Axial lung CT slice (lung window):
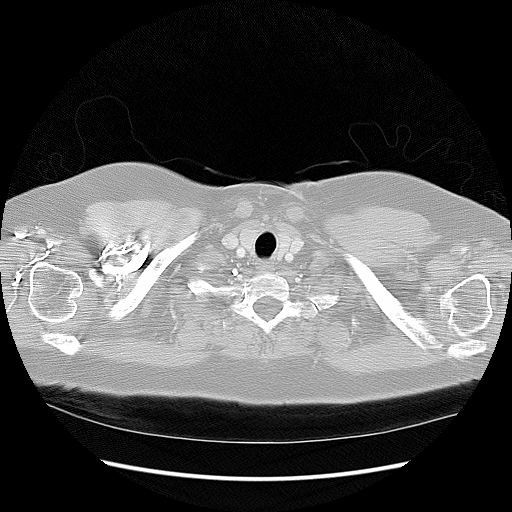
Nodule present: no